Field crop: tomato
Growth stage: 1
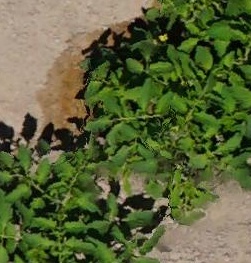
Species: tomato